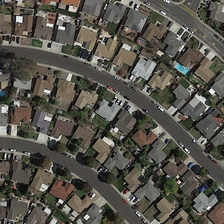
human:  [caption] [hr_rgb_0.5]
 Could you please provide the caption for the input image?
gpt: many buildings and some green trees are in a dense residential area .

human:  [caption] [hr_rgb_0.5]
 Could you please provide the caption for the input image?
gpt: the road extends in all directions, the stream never stops flowingsides of the road are in good order .

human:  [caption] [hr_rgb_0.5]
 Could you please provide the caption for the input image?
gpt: many buildings and some green trees are in a dense residential area .

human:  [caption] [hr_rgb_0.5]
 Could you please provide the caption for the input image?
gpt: on both sides of the road in good order is residential area .

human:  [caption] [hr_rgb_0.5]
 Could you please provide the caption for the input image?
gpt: on both sides of the road in good order is residential area .